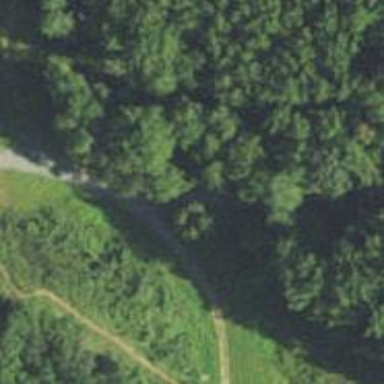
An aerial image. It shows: Path.